Field crop: maize
Growth stage: 2
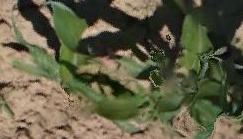
Species: maize